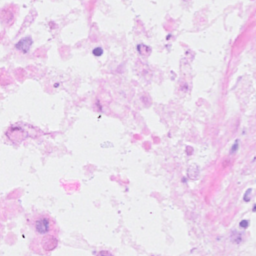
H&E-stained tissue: Breast